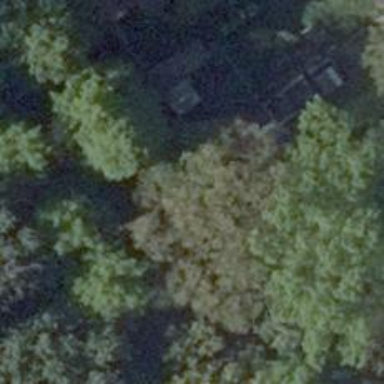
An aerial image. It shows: Row of trees in natural setting.